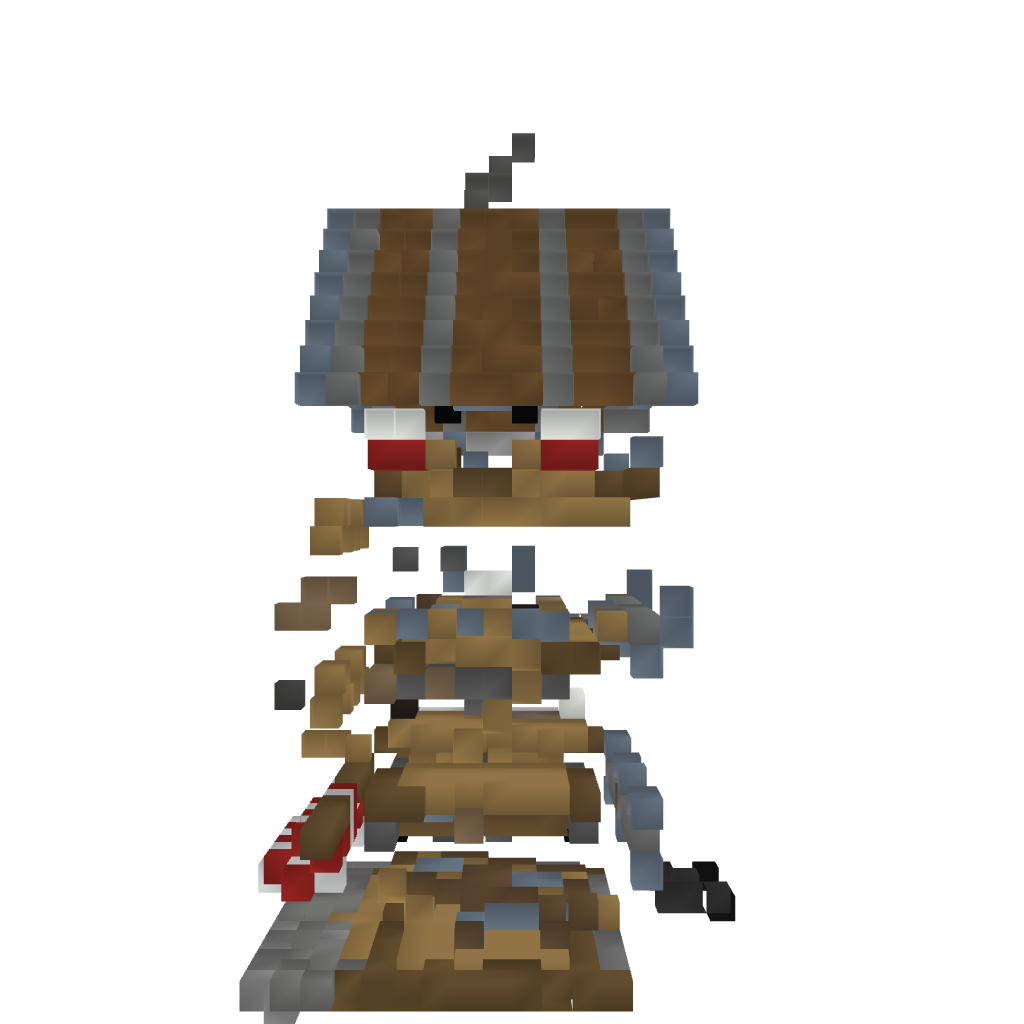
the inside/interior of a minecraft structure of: rustic inn